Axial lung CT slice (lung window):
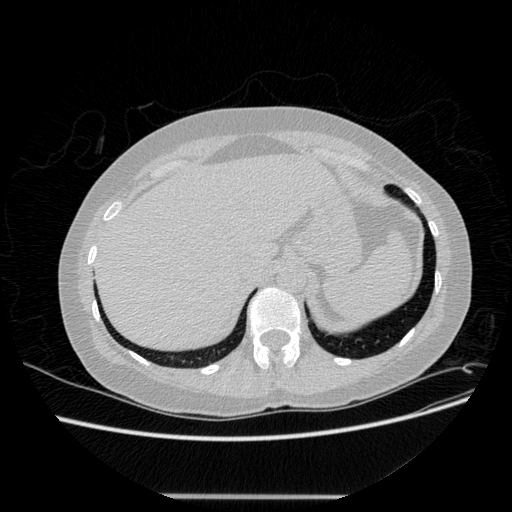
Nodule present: no